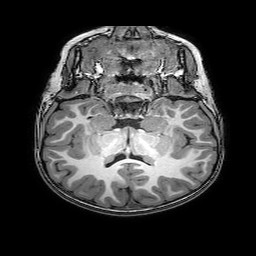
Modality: T1w
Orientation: sagittal
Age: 7
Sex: female
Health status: healthy